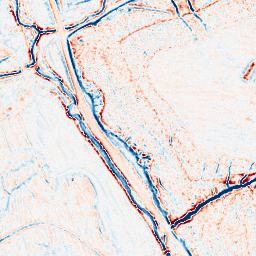
Category: edge_preserving
Decomposition family: bilateral
Decomposition parameters: d: 9
sigma_color: 25
sigma_space: 150
Upsampling method: edge_directed
Upsampling parameters: scale: 2
Upsampling scale: 2